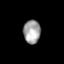
Tissue: skin
Cell type: T cells
Senescence score: 0.6731
Nuclear area (px): 396
Mean DAPI intensity: 160.929